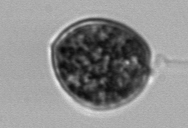
Label: Prorocentrum